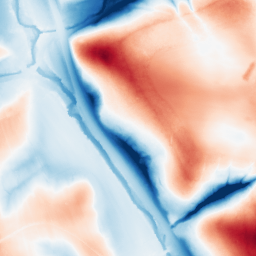
Category: edge_preserving
Decomposition family: guided
Decomposition parameters: radius: 32
eps: 0.1
Upsampling method: lanczos
Upsampling parameters: scale: 4
Upsampling scale: 4